Interaction volume radius: 5 \u00c5
Interaction volume height: 30 \u00c5
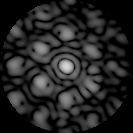
Disorder parameter: 0.544